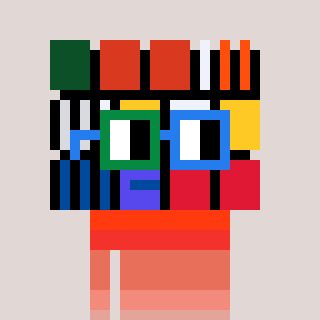
a pixel art character with square green and blue glasses, a abstract-shaped head and a red-colored body on a warm background